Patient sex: M
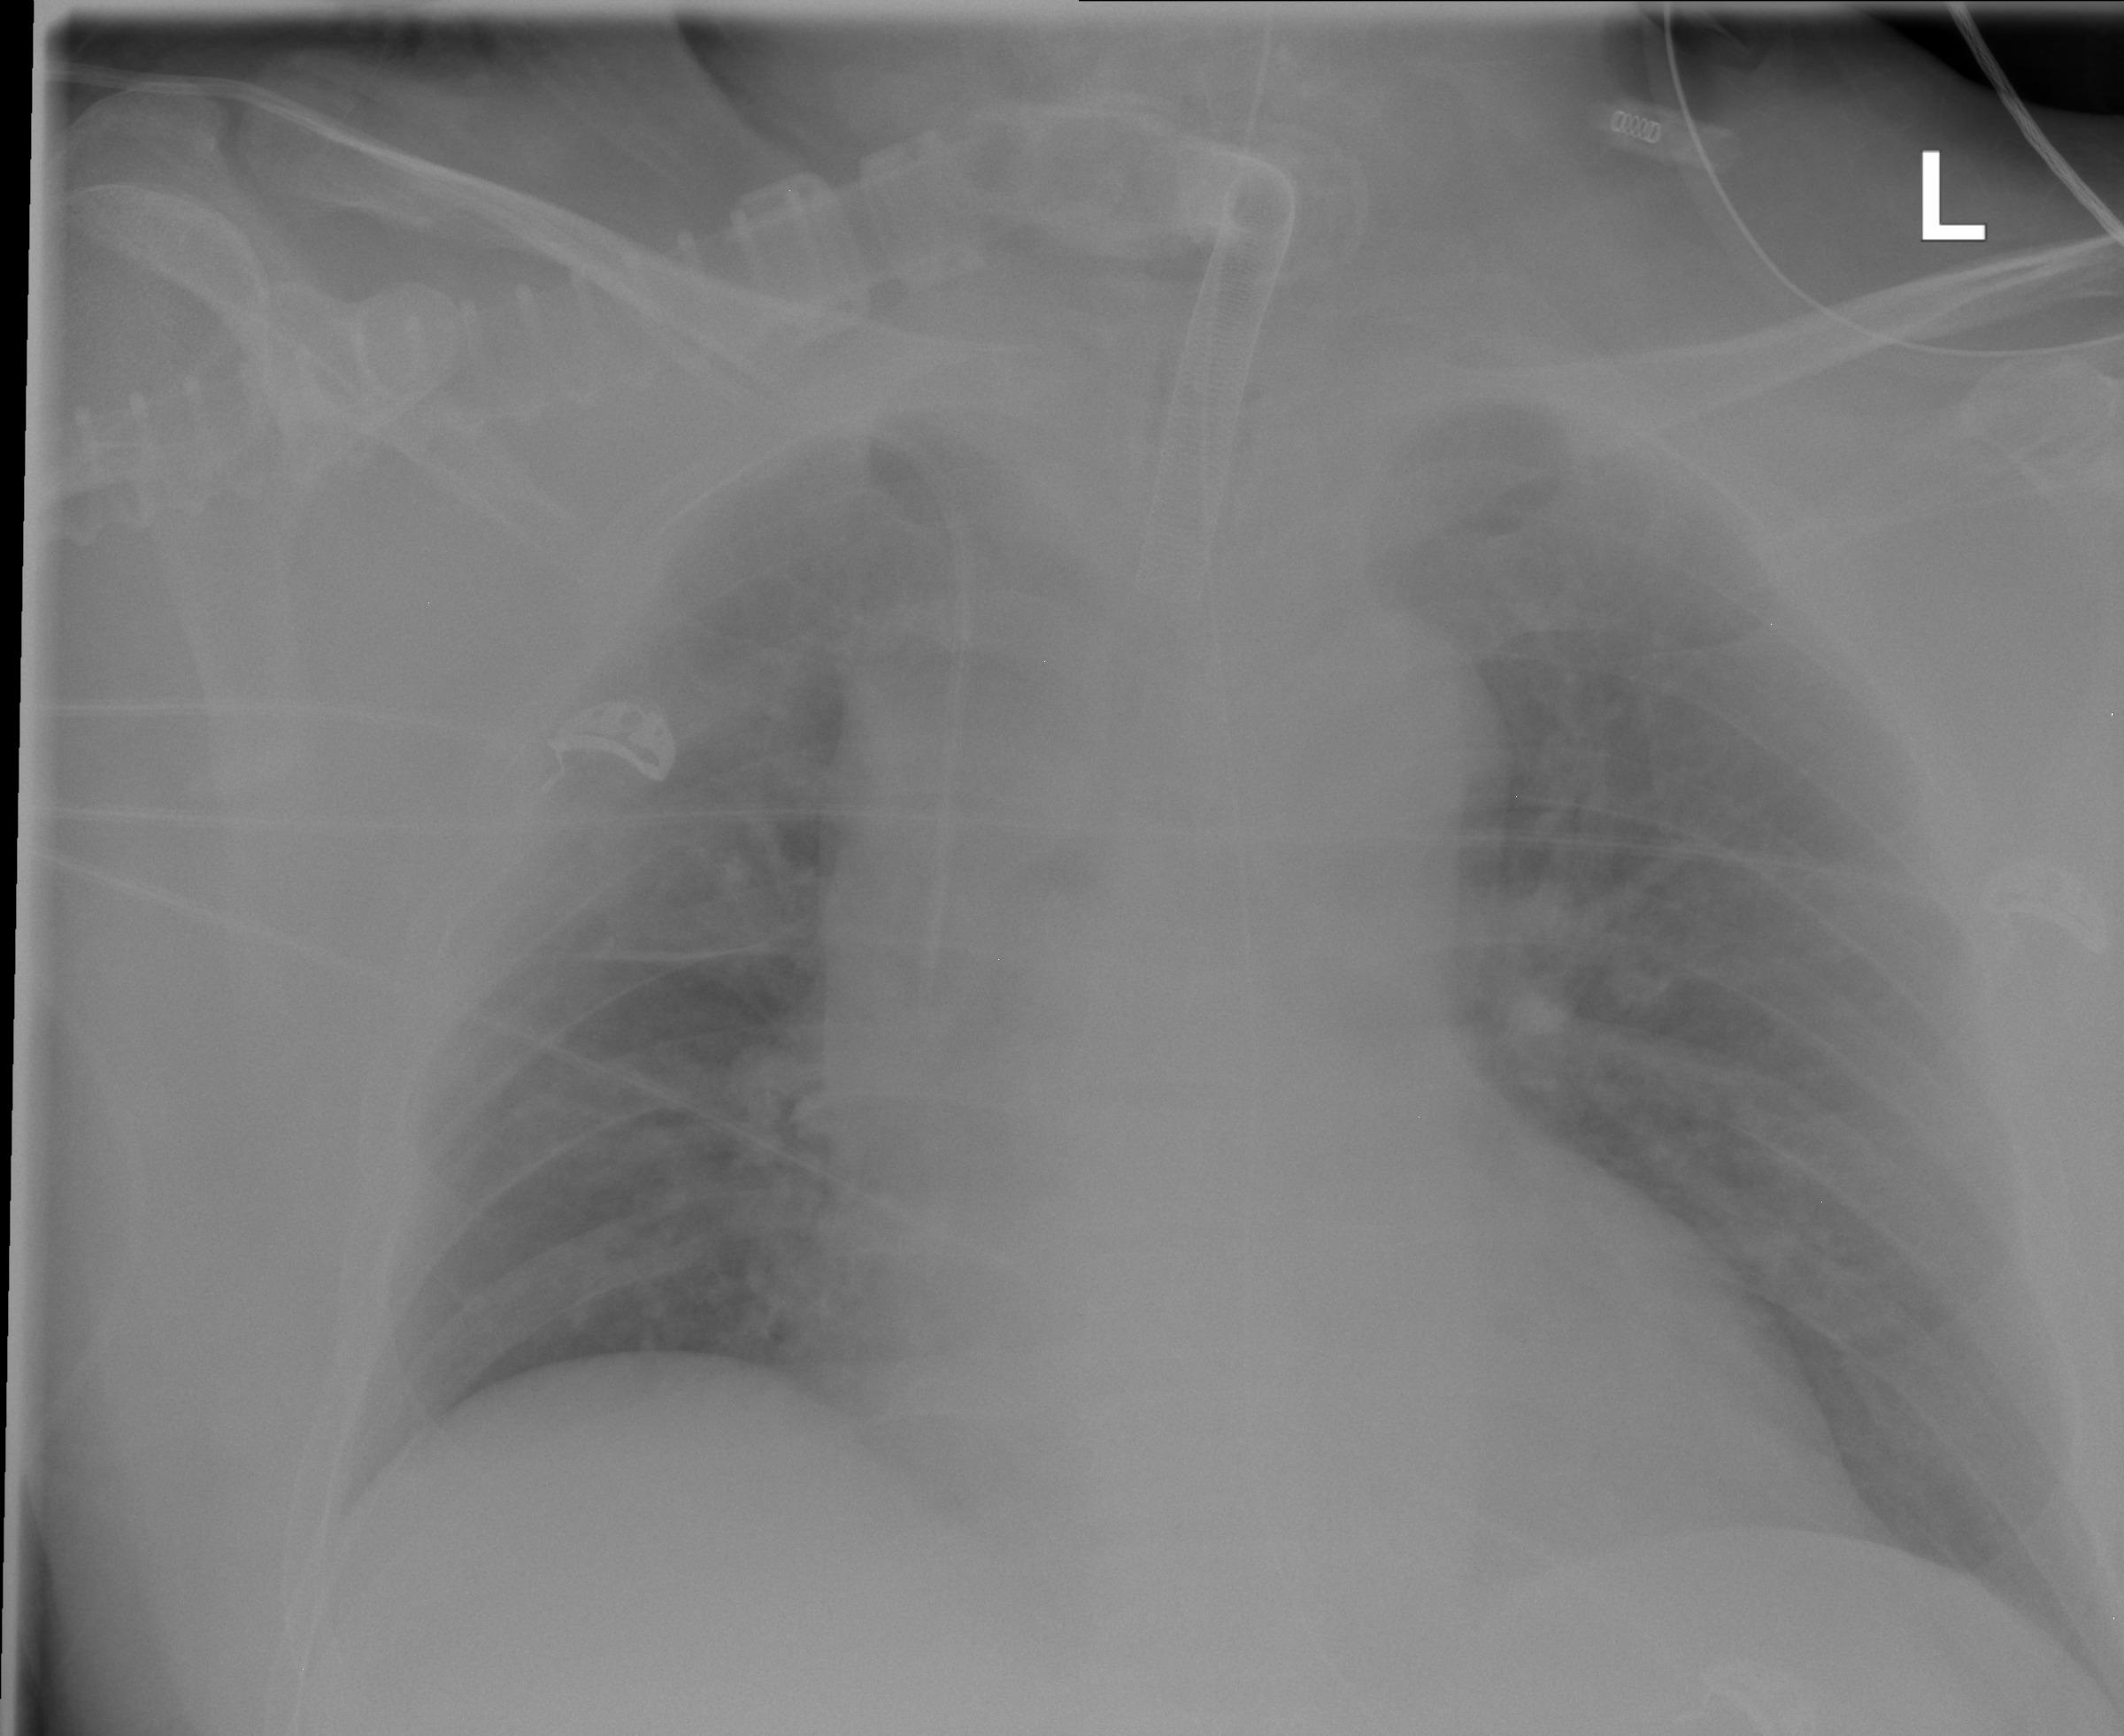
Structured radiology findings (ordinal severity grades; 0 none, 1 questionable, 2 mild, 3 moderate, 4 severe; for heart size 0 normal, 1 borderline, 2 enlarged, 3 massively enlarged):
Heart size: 1
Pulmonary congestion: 0
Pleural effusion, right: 0
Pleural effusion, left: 2
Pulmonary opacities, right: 1
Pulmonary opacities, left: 1
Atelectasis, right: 0
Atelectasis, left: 0